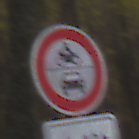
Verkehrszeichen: VerbotKraftfahrzeuge
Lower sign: ZeitangabenOhneBeschraenkungAufWochentage1
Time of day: MorningAfternoon
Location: Outdoor (Nature)
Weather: Overcast
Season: Autumn
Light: Natural